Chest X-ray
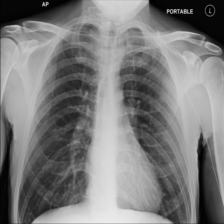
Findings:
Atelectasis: negative
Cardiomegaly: negative
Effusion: negative
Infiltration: negative
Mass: negative
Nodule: negative
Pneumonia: negative
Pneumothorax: negative
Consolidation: negative
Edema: negative
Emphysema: negative
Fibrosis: negative
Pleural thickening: negative
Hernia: negative